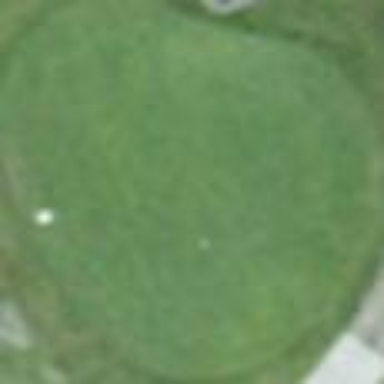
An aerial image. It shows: Golf tee on grassy land.